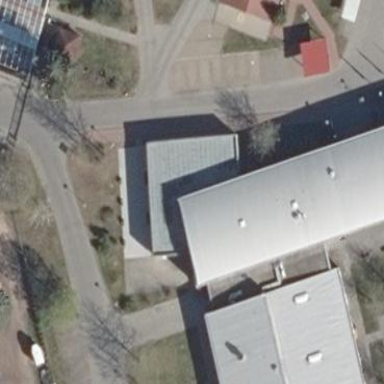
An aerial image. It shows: Part of building.